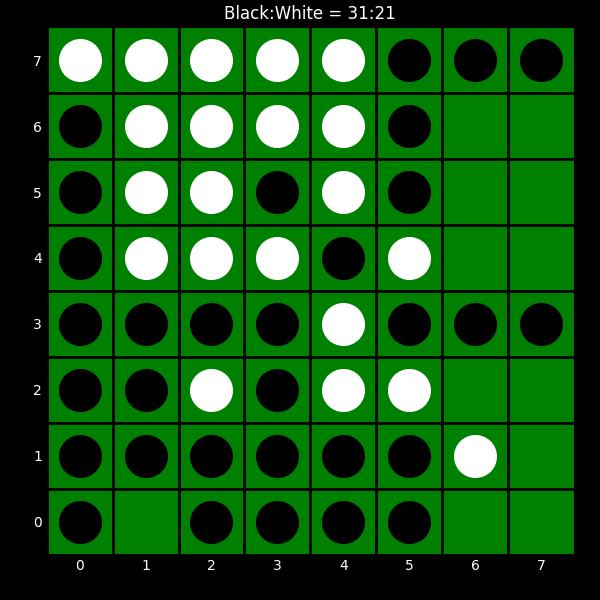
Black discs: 31
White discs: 21